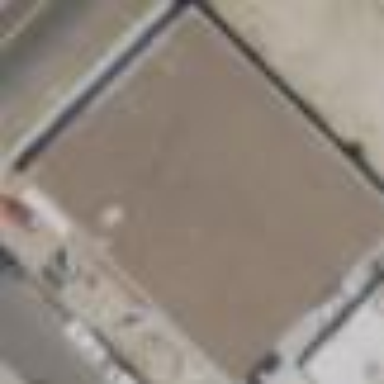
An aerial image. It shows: Commercial building.